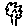
Label: tree